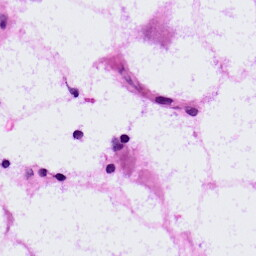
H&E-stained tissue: LymphNode